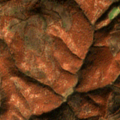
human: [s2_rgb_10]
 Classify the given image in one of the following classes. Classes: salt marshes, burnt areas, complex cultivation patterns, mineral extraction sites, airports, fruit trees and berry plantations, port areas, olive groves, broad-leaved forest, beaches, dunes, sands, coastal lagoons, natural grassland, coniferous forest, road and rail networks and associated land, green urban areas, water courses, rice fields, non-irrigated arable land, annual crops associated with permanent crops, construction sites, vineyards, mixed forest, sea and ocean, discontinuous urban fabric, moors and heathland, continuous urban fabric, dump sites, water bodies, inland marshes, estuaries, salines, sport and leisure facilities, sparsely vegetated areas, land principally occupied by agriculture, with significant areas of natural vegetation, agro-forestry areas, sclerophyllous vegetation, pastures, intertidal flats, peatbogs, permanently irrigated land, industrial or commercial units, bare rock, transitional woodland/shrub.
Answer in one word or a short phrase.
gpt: pastures, broad-leaved forest, natural grassland, transitional woodland/shrub